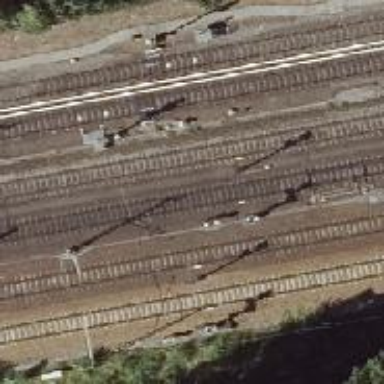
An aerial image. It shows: Railway signal.